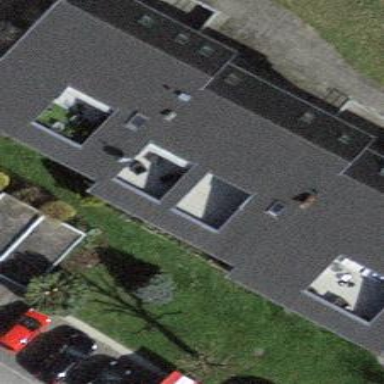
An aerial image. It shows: Terrace building.